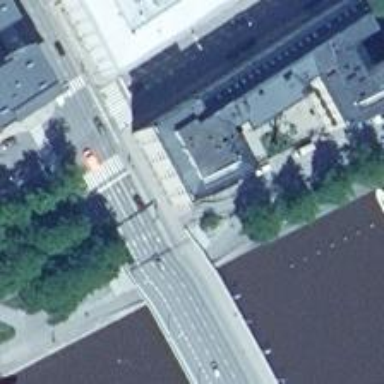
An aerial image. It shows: Secondary road on asphalt bridge.